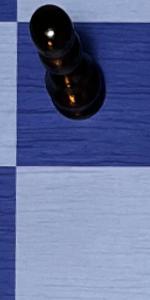
Label: Empty